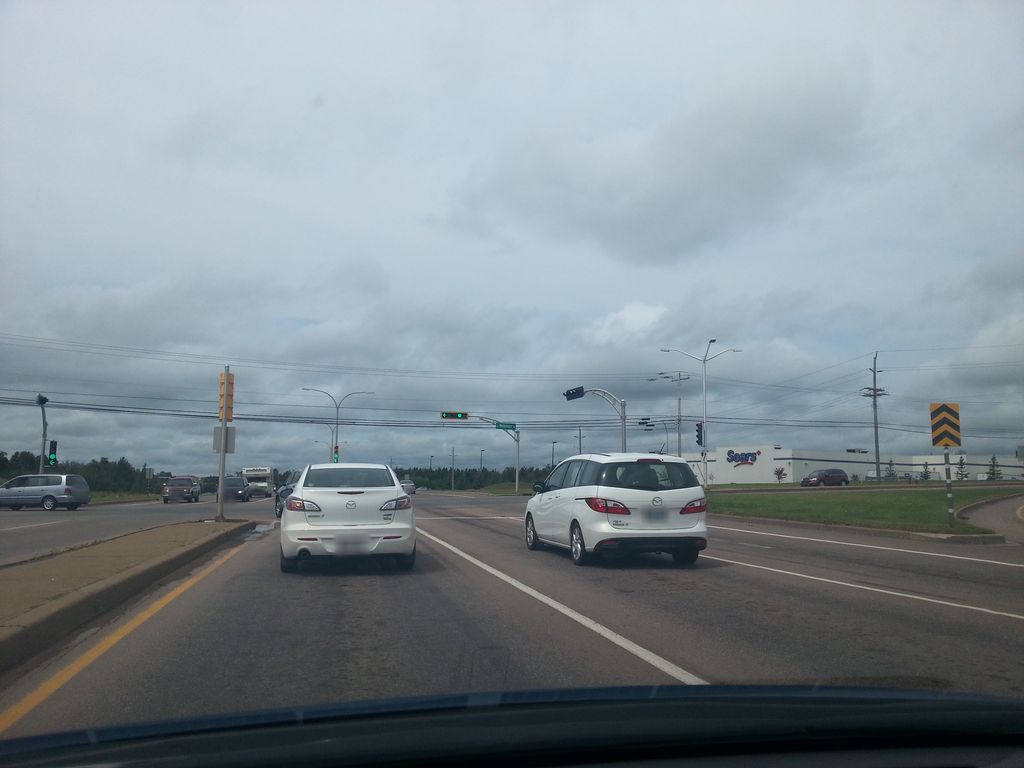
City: charlottetown